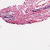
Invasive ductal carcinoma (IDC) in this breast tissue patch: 0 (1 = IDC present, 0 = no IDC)